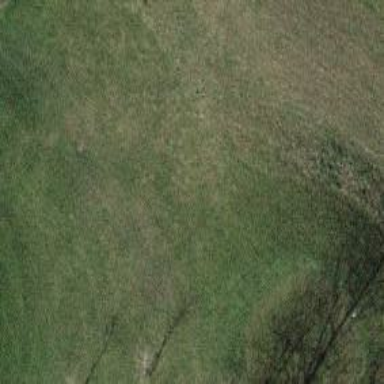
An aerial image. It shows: Grassy area designated as golf tee.